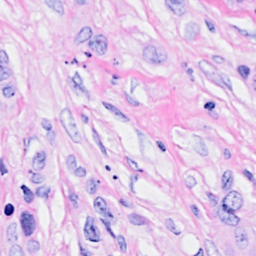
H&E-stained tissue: Breast